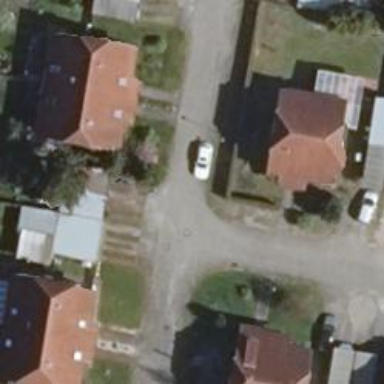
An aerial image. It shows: Smoothly paved residential road.